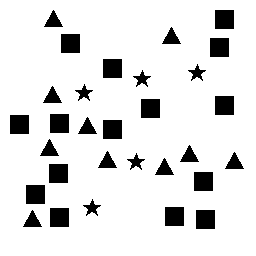
Squares: 15
Triangles: 10
Stars: 5
Total shapes: 30